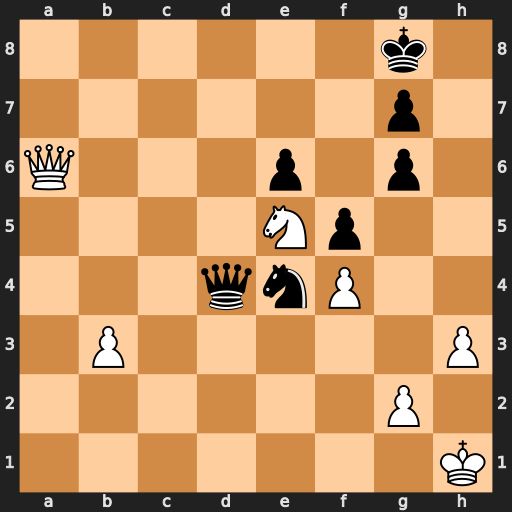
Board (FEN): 6k1/6p1/Q3p1p1/4Np2/3qnP2/1P5P/6P1/7K
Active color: w
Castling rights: -
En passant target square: -
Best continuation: Qxe6+ Kh7 Qxg6+